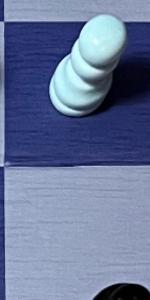
Label: Empty